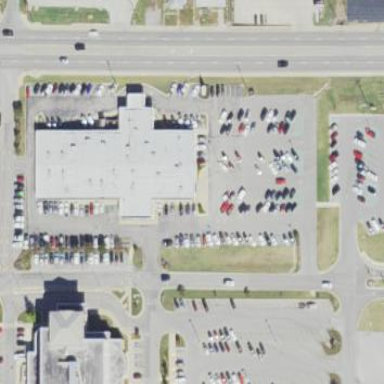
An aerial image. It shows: Commercial building housing healthcare clinic.